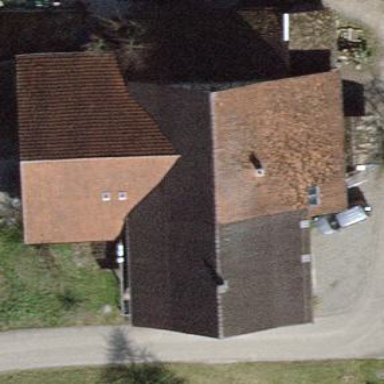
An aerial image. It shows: Building with tiled roof.